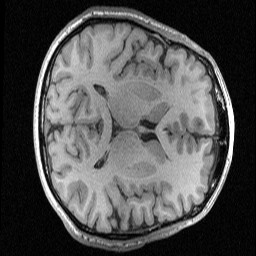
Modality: T1w
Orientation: axial
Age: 50
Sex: male